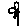
Label: flower